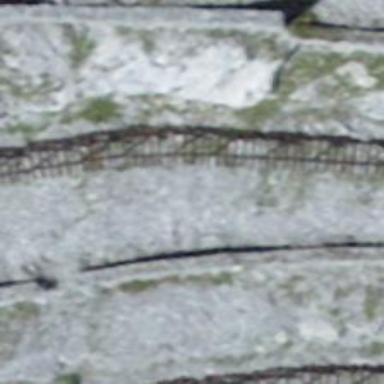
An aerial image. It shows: Fence designed to prevent avalanches.